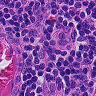
Metastatic tissue present: no